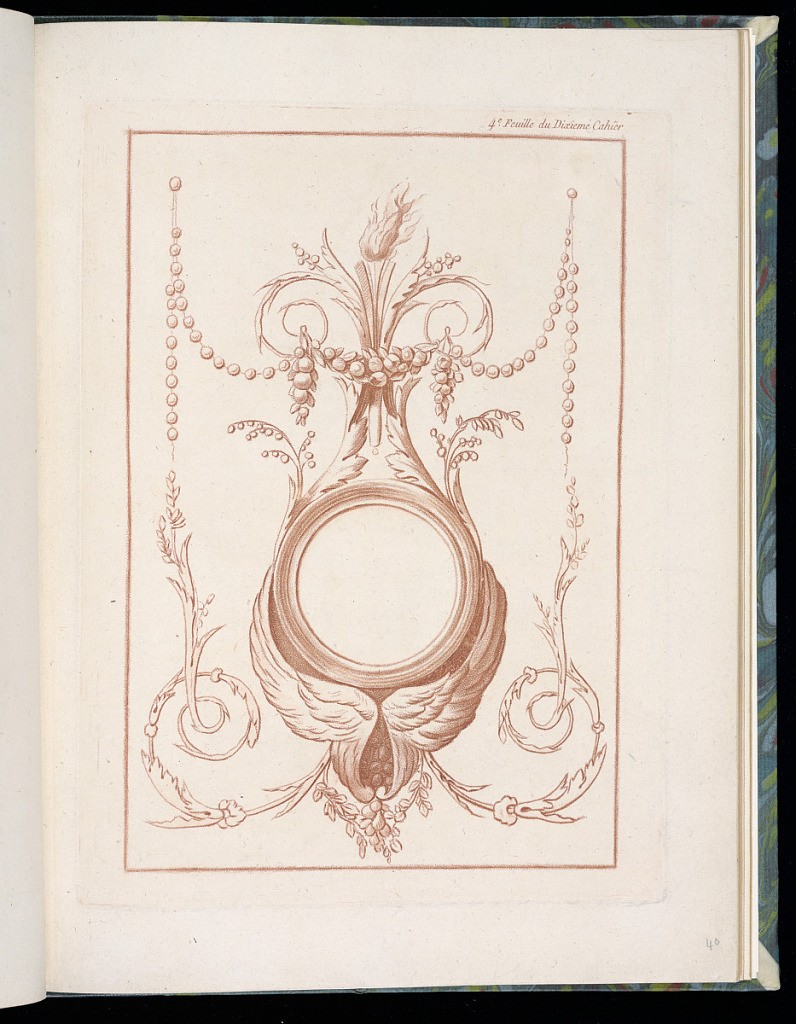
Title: Ornament Design
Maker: Jean-Baptiste Huet, French, 1745 – 1811
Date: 1776–89
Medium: Crayon manner etching in red ink on paper
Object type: Print
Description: An arabesque ornament design featuring a blank roundel framed by scrolling acanthus leaves (rinceaux), foliate scrolls, fleurons, festoon of pearls and flowers, and a flaming torch. The plate is numbered.